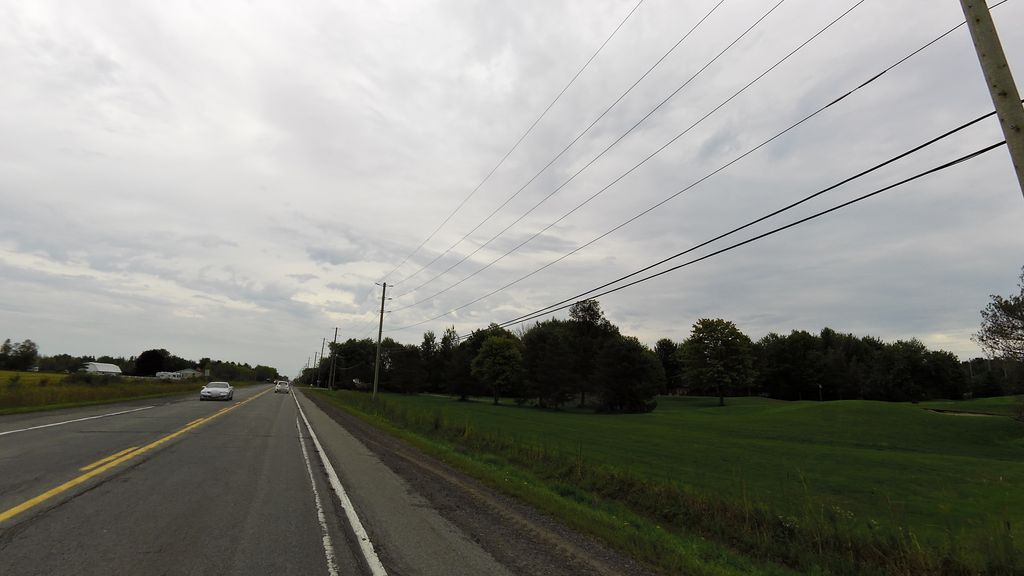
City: ottawa-gatineau